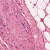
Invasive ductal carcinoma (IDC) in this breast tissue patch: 0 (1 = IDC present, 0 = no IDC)